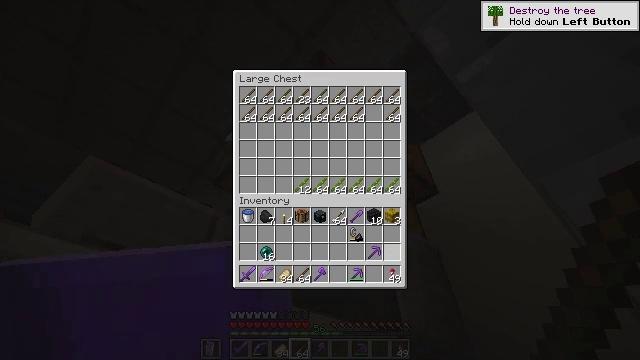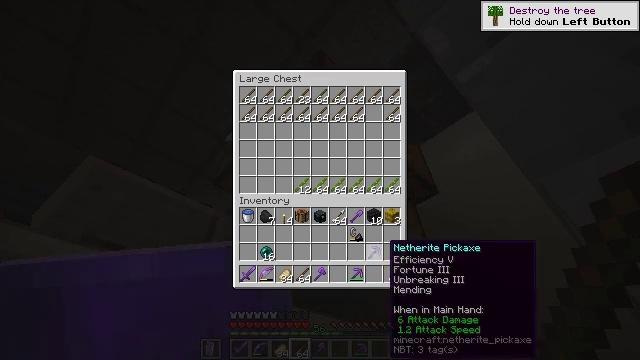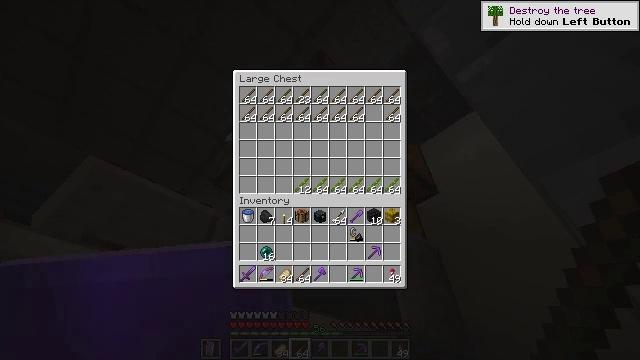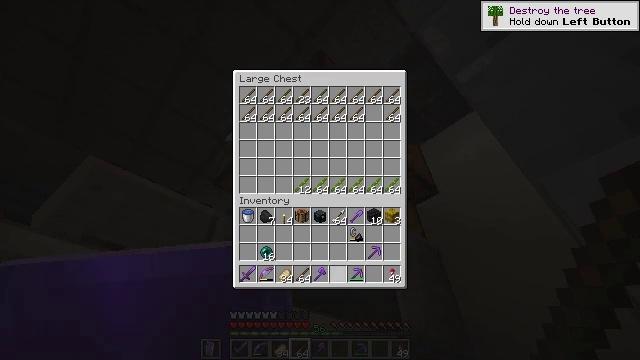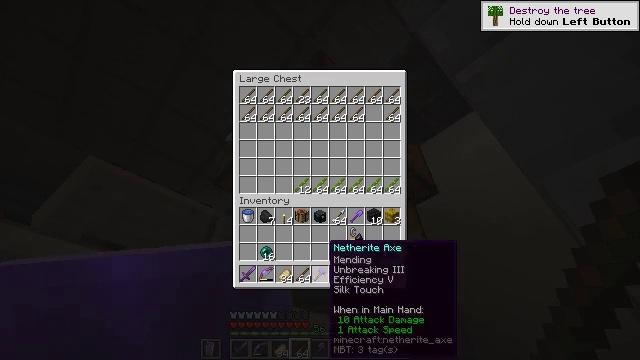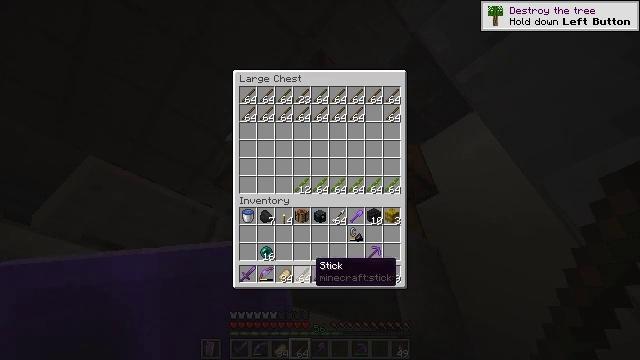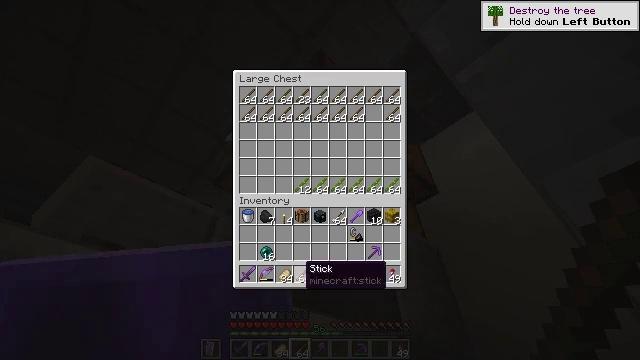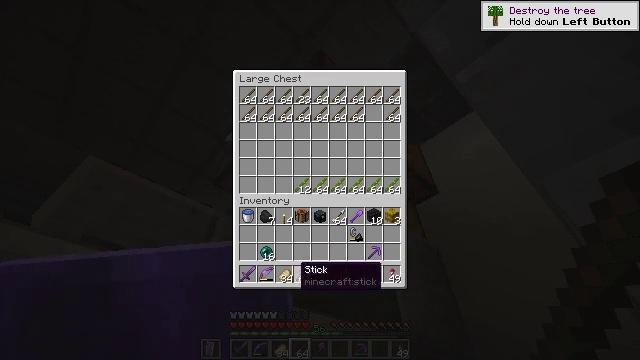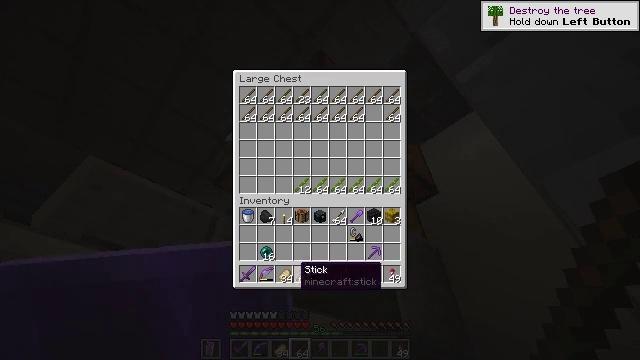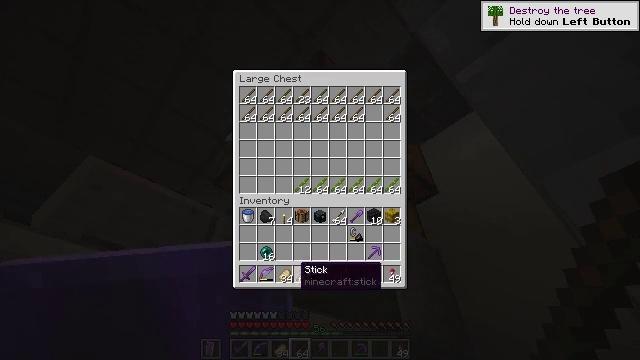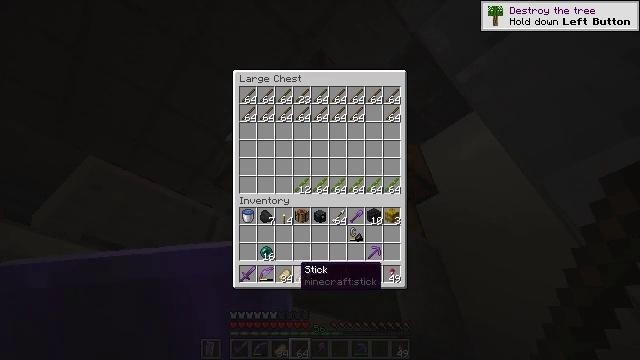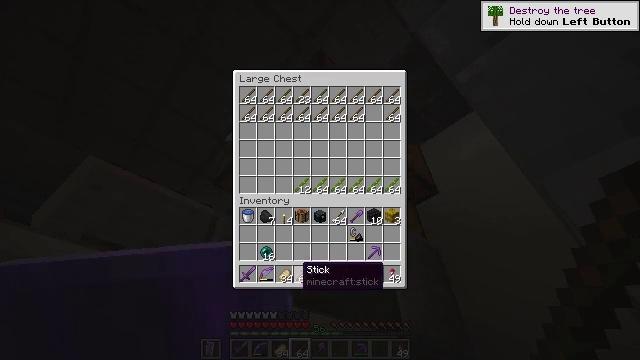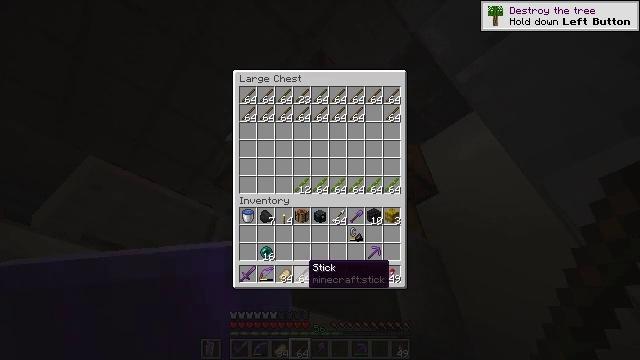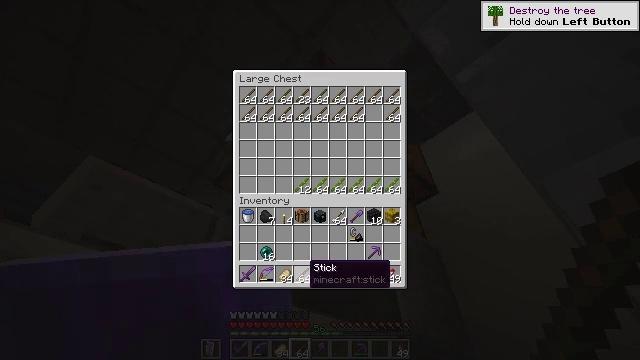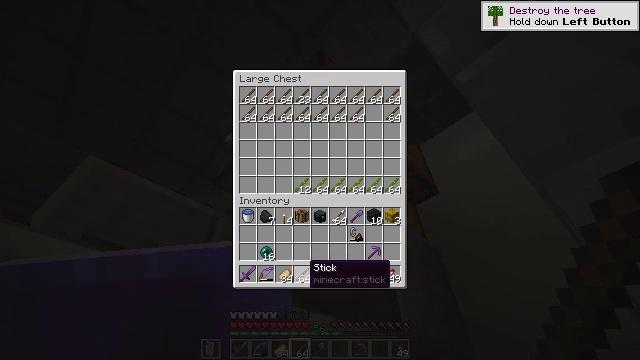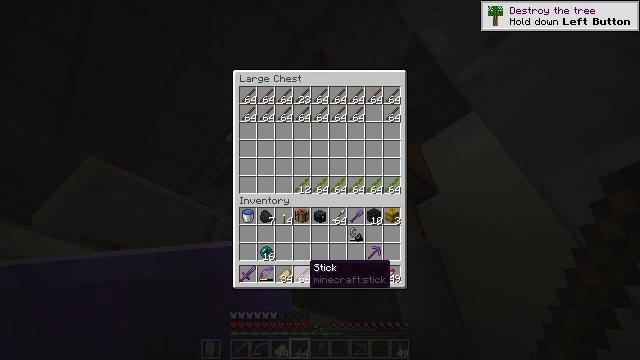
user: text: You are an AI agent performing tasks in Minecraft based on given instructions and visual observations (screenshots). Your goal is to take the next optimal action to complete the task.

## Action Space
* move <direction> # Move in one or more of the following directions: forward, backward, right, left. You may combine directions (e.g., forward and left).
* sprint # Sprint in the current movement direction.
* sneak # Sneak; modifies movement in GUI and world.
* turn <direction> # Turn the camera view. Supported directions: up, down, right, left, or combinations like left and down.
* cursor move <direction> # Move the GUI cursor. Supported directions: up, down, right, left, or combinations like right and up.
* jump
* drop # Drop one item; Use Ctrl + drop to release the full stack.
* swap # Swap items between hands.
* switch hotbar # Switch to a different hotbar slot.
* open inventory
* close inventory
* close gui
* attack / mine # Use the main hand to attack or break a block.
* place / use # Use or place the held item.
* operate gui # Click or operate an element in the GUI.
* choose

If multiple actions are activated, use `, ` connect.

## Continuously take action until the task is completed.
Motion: motion action
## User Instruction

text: Attack the lime shulker box to collect its contents.
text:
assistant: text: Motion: sneak, turn left
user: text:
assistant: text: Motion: sneak, turn left
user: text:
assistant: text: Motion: sneak, turn left
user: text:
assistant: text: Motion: sneak, turn left
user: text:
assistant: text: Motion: sneak, turn left
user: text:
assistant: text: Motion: sneak, turn left
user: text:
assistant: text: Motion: sneak
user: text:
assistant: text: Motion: sneak
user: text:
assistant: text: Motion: sneak
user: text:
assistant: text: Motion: sneak
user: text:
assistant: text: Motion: sneak
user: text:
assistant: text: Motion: sneak
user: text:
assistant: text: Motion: sneak
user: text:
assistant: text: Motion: sneak
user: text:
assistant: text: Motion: sneak
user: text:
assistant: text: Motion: sneak
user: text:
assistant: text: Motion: sneak
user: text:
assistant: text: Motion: sneak
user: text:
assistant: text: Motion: sneak
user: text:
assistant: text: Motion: sneak, attack / mine
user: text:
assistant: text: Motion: sneak, attack / mine
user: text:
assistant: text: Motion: sneak, attack / mine
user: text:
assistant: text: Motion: sneak
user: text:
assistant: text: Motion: sneak
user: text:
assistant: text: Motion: no_op
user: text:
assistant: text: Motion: no_op
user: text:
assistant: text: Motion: no_op
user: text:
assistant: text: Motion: no_op
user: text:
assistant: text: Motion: no_op
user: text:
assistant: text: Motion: no_op